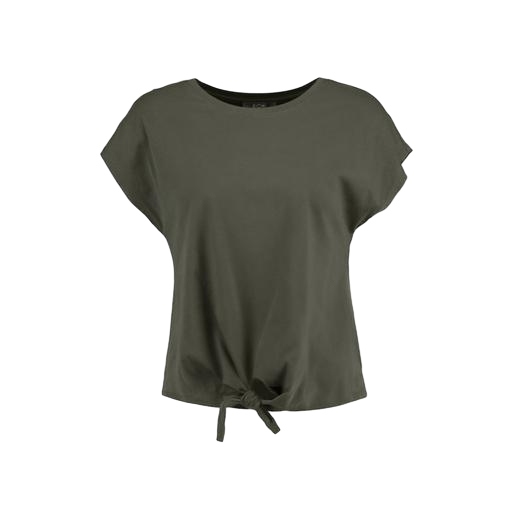
green knot front tee, short-sleeve top only macy, tied waist top and capped sleeves, white background